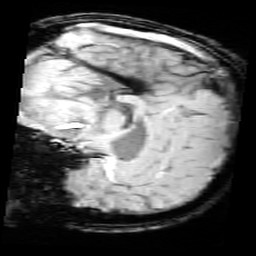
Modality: SWI
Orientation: sagittal
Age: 13
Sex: female
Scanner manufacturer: siemens
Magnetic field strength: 3 T
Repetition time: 0.027 s
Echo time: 0.02 s